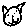
Label: cat